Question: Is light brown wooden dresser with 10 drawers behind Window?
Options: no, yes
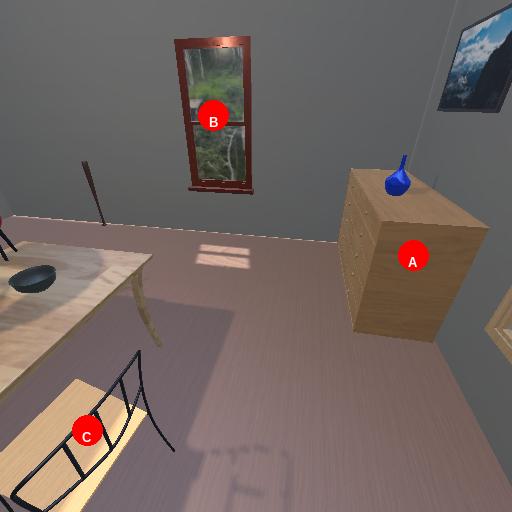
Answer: no